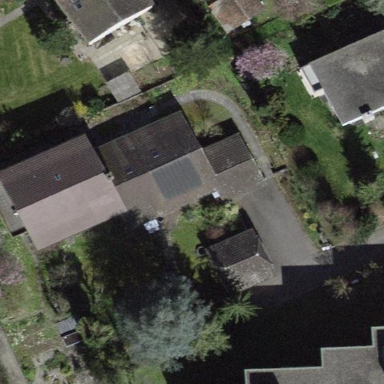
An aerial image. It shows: Building with tiled roof.